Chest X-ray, AP view. Patient: 76 years old, sex M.
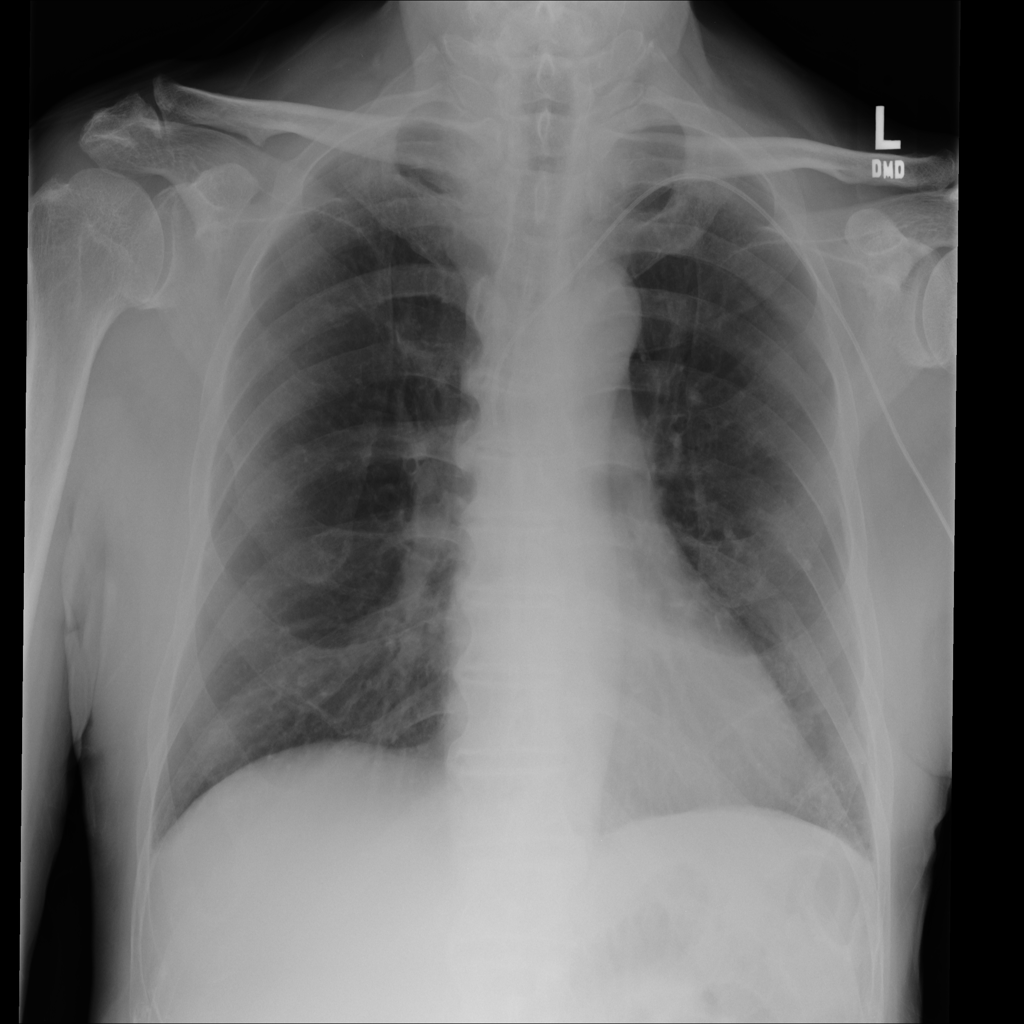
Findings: No Finding